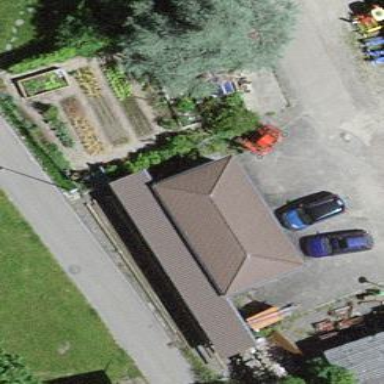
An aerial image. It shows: Service building.